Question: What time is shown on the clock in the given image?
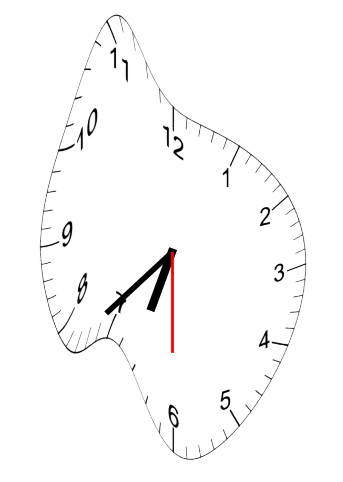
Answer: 06:37:30